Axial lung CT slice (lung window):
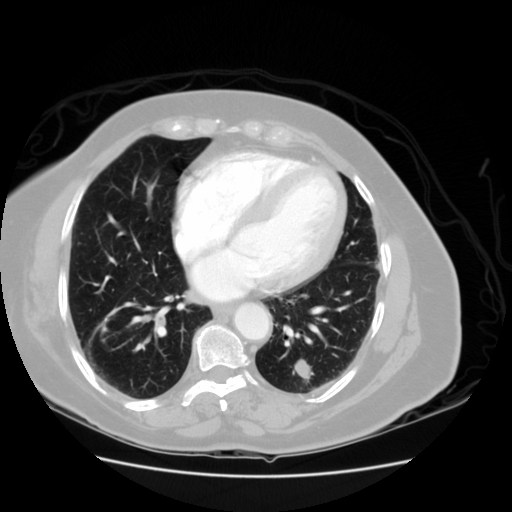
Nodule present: yes
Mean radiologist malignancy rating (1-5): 4